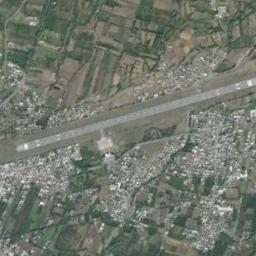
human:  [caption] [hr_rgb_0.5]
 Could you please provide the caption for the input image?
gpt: An airport with a runway and an open area on the farmland with different plants and dense residential areas around the airport .

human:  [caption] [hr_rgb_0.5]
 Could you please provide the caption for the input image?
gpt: An airport is surrounded by many buildings and fields .

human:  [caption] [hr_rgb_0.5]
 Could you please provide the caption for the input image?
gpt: The airport has three staggered runways .

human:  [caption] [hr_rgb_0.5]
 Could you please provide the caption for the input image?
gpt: An airport with a runway and many buildings is surrounded by a residential area and green fields .

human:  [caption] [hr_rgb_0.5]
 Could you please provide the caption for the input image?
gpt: The road is straight  at the airport .